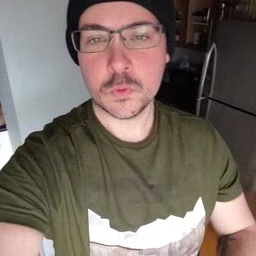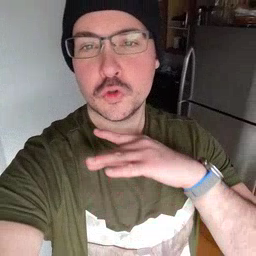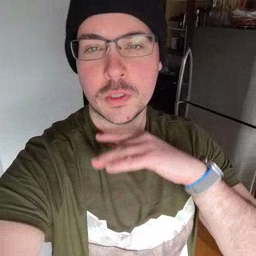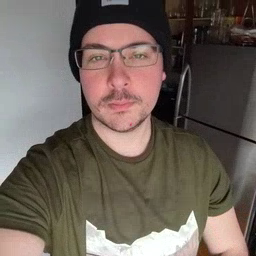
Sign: dirty